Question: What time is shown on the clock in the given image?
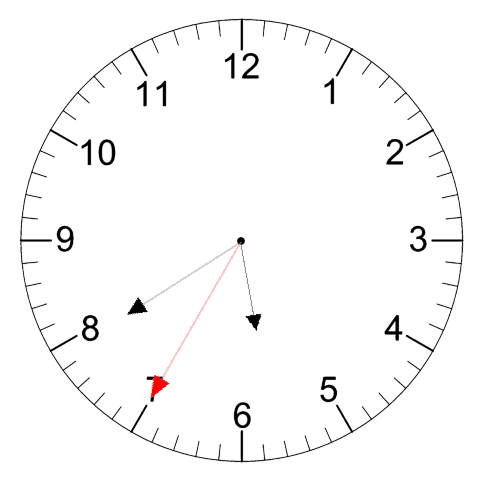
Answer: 05:39:35